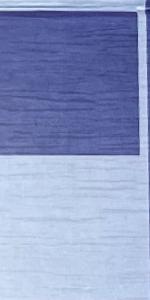
Label: Empty